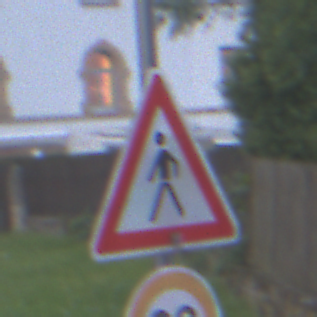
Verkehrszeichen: FussgaengerRechts
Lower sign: Geschwindigkeit20
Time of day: SunriseSunset
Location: Outdoor (Urban)
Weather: PartlyCloudy
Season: NotSpecified
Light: Natural